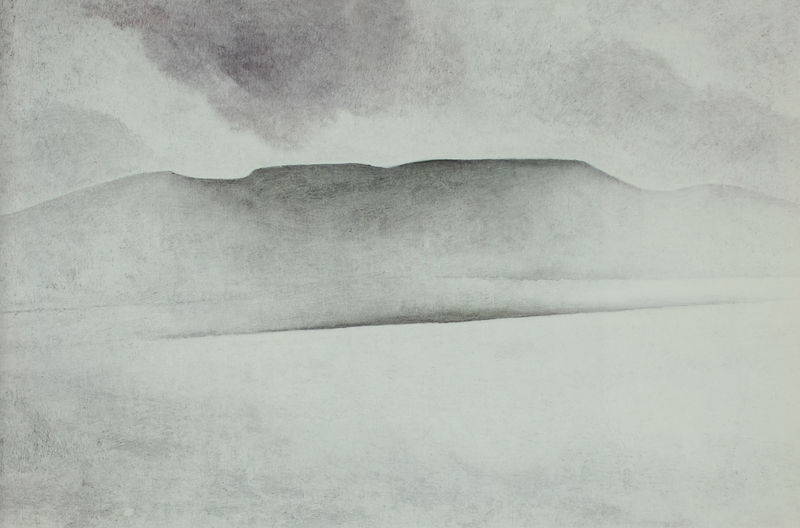
Titel: Shell and Old Shingle
Künstler: Georgia O'Keeffe
Schlagwörter: berg, himmel, meer, schatten, wasser, weiß, wolken, aquarell, landschaft, see, ufer, grau, hell, licht, schwarz, zeichnung, schleier, wolke, ferne, horizont, hügel, natur, rauch, sonne, küste, welle, wellen, abstrakt, berge, fläche, gebirge, dunst, nebel, linien, wetter, stimmung, unscharf, regen, tusche, übergang, diesig, linie, gebirgszug, übergänge, bergrücken, weich, schemen, tafelberg, airbrush, o´keeffe